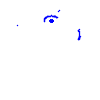
Particle: kaon